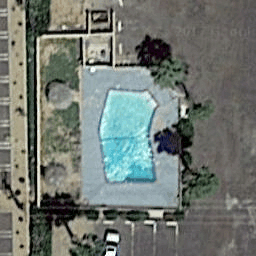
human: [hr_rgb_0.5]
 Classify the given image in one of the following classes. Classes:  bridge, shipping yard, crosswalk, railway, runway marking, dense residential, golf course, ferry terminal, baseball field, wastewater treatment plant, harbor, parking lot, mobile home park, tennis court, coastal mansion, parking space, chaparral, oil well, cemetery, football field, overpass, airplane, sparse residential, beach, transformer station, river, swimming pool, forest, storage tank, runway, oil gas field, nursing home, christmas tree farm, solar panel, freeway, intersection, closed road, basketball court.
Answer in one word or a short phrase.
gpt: swimming pool